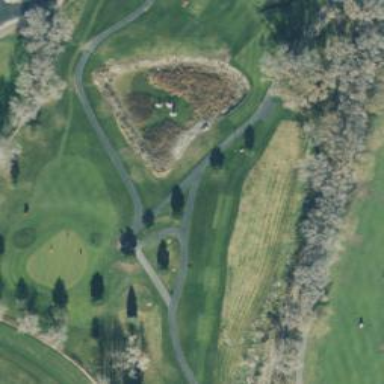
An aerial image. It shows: Path for golf carts.